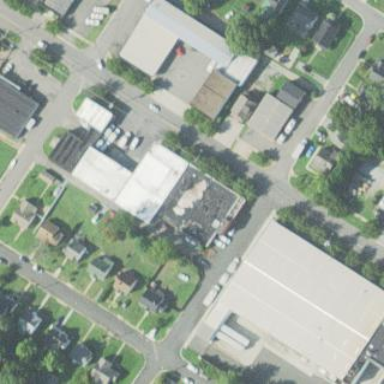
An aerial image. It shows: Warehouse with flat roof.